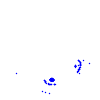
Particle: pion